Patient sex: M
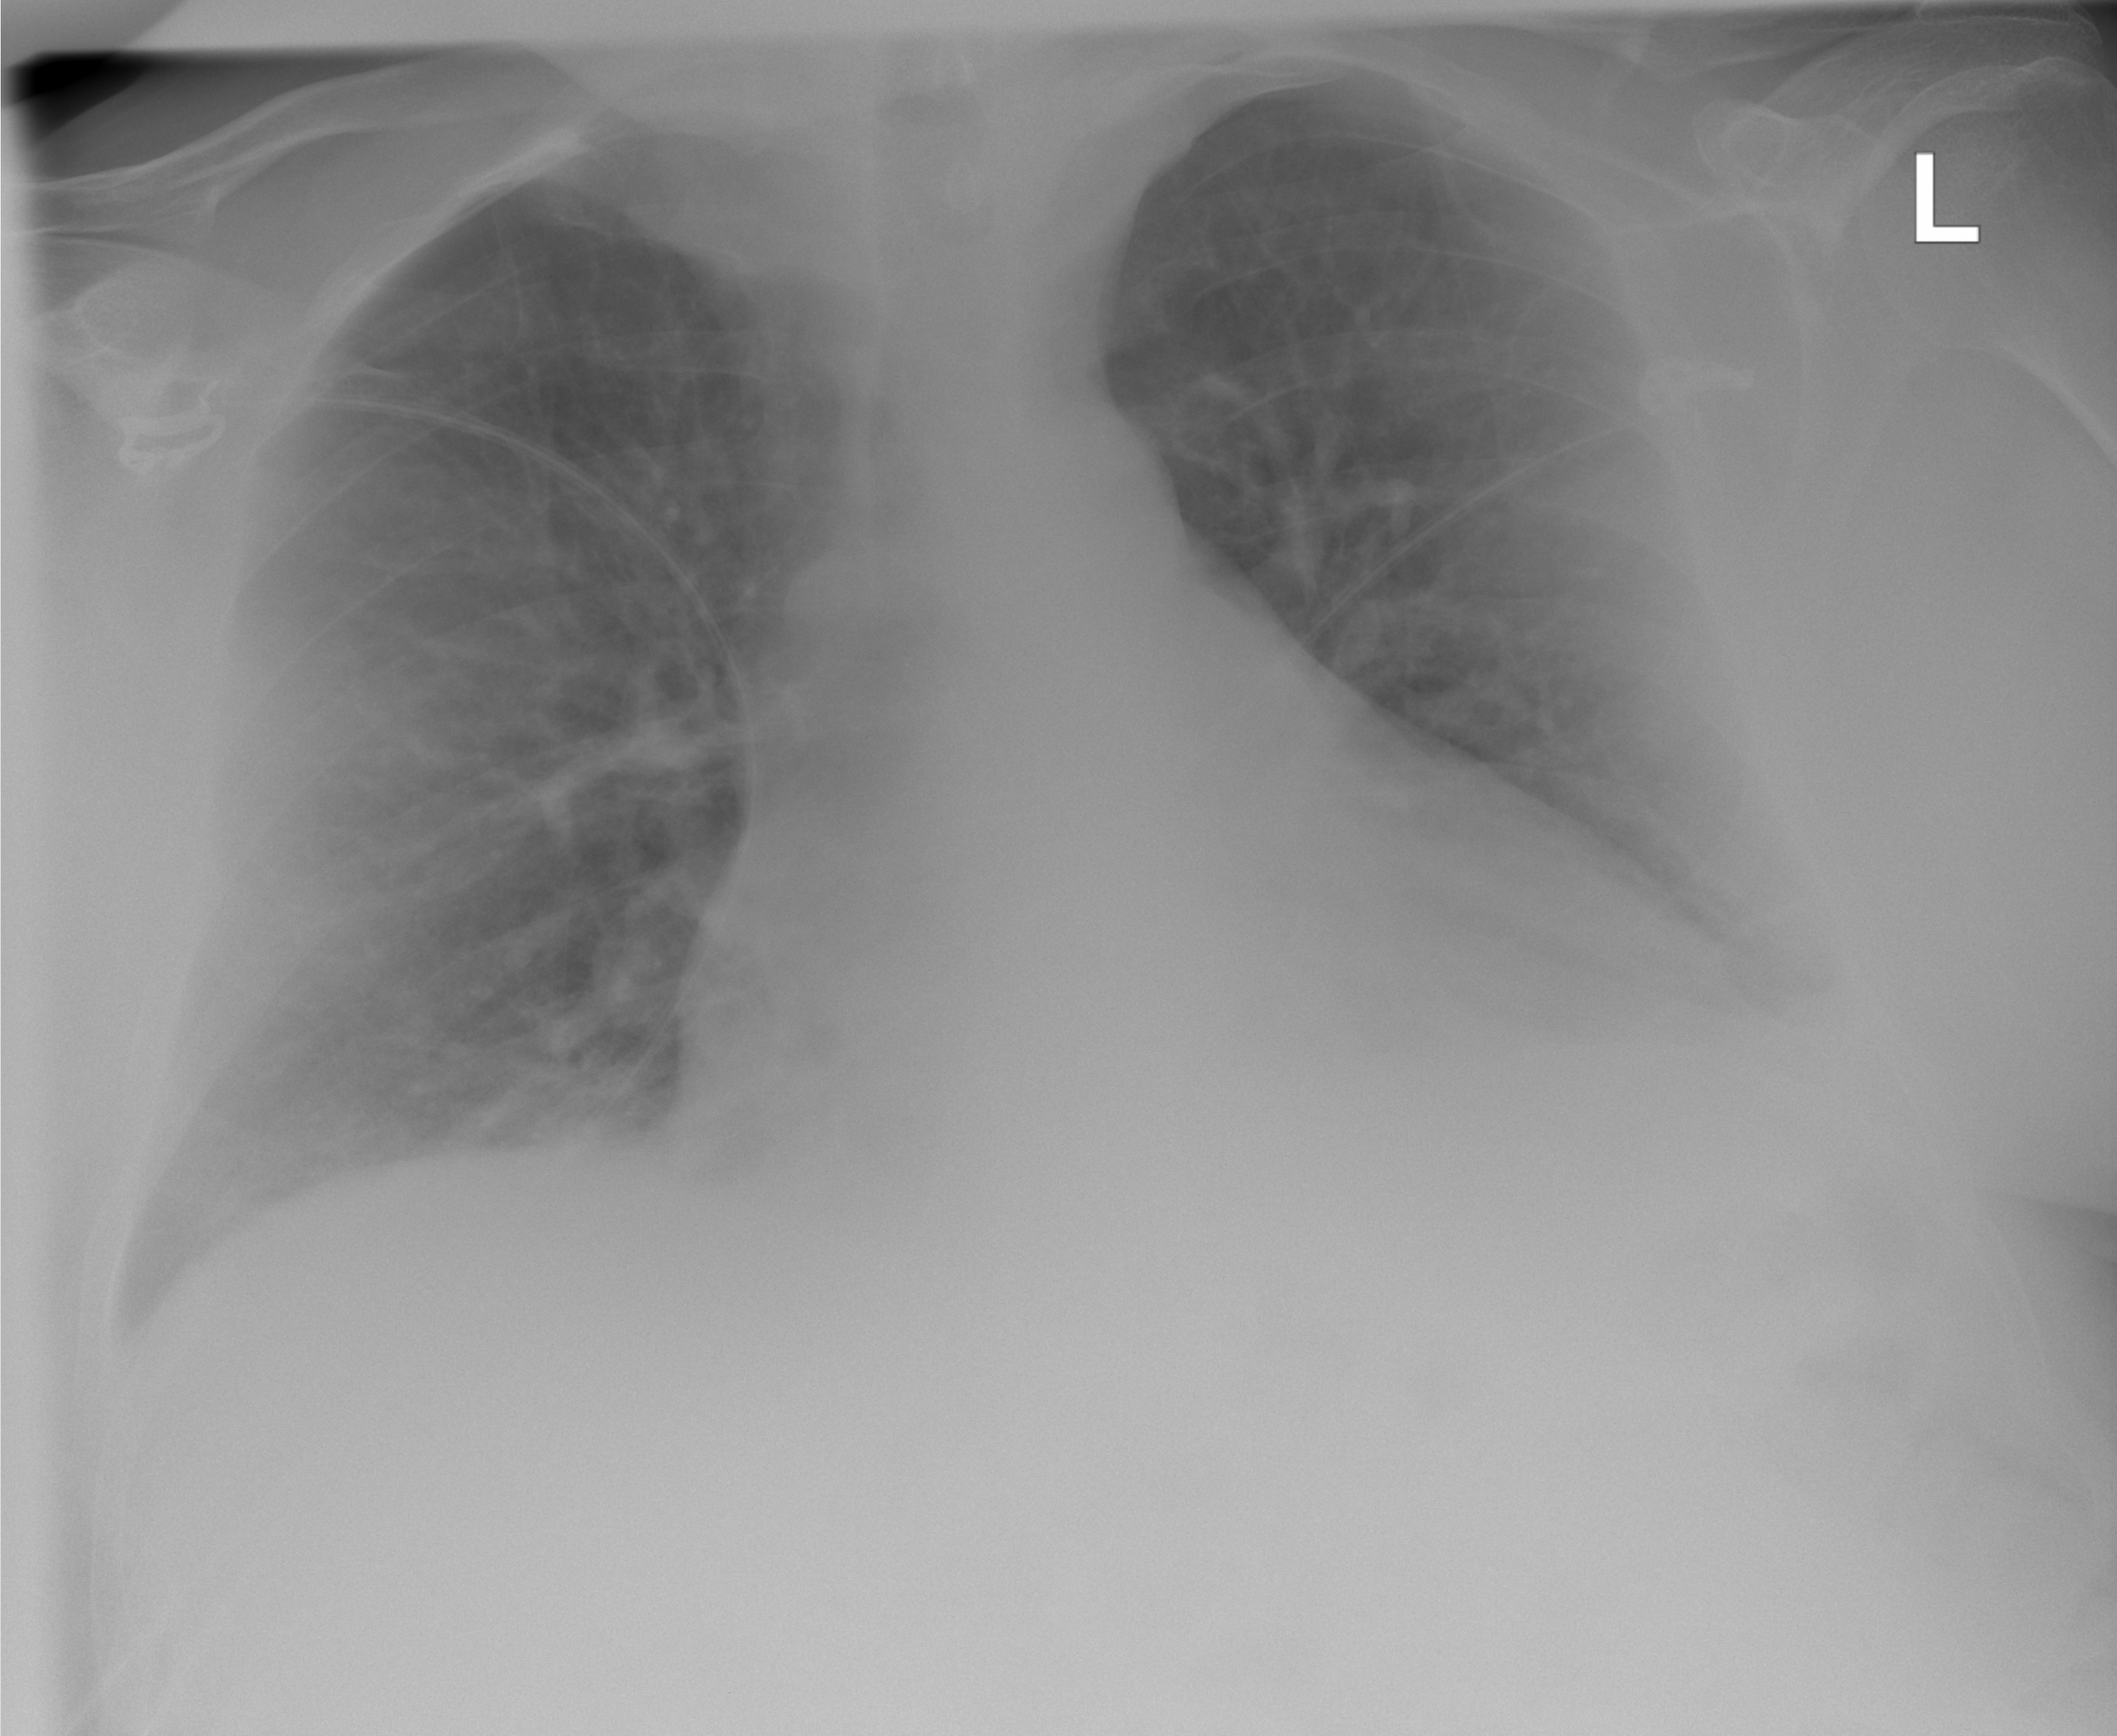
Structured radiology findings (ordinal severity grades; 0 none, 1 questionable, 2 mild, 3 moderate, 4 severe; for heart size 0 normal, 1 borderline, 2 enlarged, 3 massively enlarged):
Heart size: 2
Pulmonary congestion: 0
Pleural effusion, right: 0
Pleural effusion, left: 1
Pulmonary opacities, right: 0
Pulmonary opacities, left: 0
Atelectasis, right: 1
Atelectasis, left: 2